Question: What I want to achieve with this program is , when my finger is touching the image and I am moving(dragging) it on the screen , the image should move along , and as soon as I release my finger , the image should remain at the last touched position. But my image keeps moving on the screen from first touched position to last touched position as the loop keeps updating, giving me this effect.

Here is MainGamePanel class which draws image on screen:
'''
public class MainGamePanel extends SurfaceView implements SurfaceHolder.Callback{
private static final String TAG = MainGamePanel.class.getSimpleName();
private MainThread thread;
private Droid droid;
public MainGamePanel(Context context) {
super(context);
getHolder().addCallback(this);
setFocusable(true);
thread = new MainThread(getHolder() , this);
droid = new Droid(BitmapFactory.decodeResource(getResources(), R.drawable.ic_launcher), 50, 50);
}
@Override
public void surfaceChanged(SurfaceHolder holder, int format, int width,
int height) {
// TODO Auto-generated method stub
}
@Override
public void surfaceCreated(SurfaceHolder holder) {
thread.setRunning(true);
thread.start();
}
@Override
public void surfaceDestroyed(SurfaceHolder holder) {
boolean retry = true;
while(retry)
{
try {
thread.join();
retry = false;
} catch (InterruptedException e) { }
}
}
@Override
public boolean onTouchEvent(MotionEvent event) {
if(event.getAction() == MotionEvent.ACTION_DOWN)
{
droid.handleActionDown((int)event.getX(), (int)event.getY());
if(event.getY() > getHeight() - 50)
{
thread.setRunning(false);
((Activity) getContext()).finish();
}
else
{
Log.d(TAG, "Cords: x = "+event.getX()+" ,y = "+event.getY());
}
}
if(event.getAction() == MotionEvent.ACTION_MOVE)
{
if(droid.isTouched())
{
droid.setX((int)event.getX());
droid.setY((int)event.getY());
}
}
if(event.getAction() == MotionEvent.ACTION_UP)
{
if(droid.isTouched())
{
droid.setTouched(false);
}
}
return true;
}
@Override
protected void onDraw(Canvas canvas) {
droid.draw(canvas);
}
}
'''
And here is the handleActionDown method of Droid class:
'''
public void handleActionDown(int eventX, int eventY)
{
if(eventX >=(x - bitmap.getWidth()/2) && (eventX <= x + (bitmap.getWidth()/2)))
{
if(eventY >=(y - bitmap.getHeight()/2) && (y <= y + (bitmap.getHeight()/2)))
{
setTouched(true);
}else
{
setTouched(false);
}
}
else
{
setTouched(false);
}
}
'''
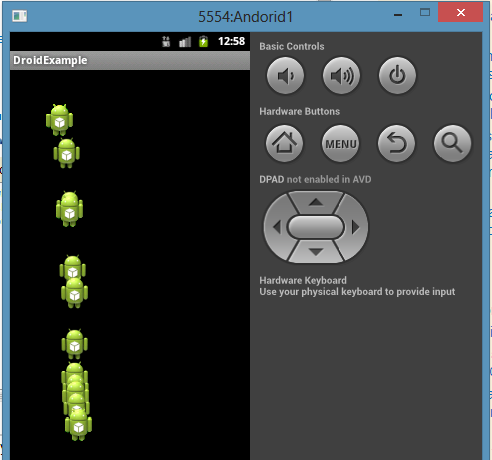
Answer: You just need to clear the canvas before drawing the image.
'''
@Override
public void draw(Canvas canvas) {
super.draw(canvas);
//Just call this line
canvas.drawColor(0, Mode.CLEAR);
canvas.drawBitmap(mBitmap1,mBitmap1Point.x-(mBitmap1.getWidth()/2),mBitmap1Point.y-(mBitmap1.getHeight()/2),null);
}
'''
Worked fine for me.